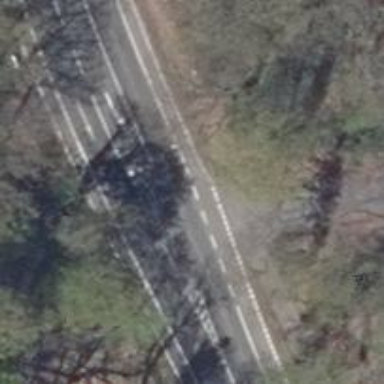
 featuring designated cycle lane on the left."